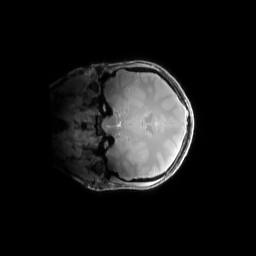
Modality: PDw
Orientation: coronal
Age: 23
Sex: female
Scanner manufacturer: siemens
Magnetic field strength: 6.98 T
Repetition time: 1.3 s
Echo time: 0.00231 s